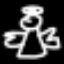
Label: angel